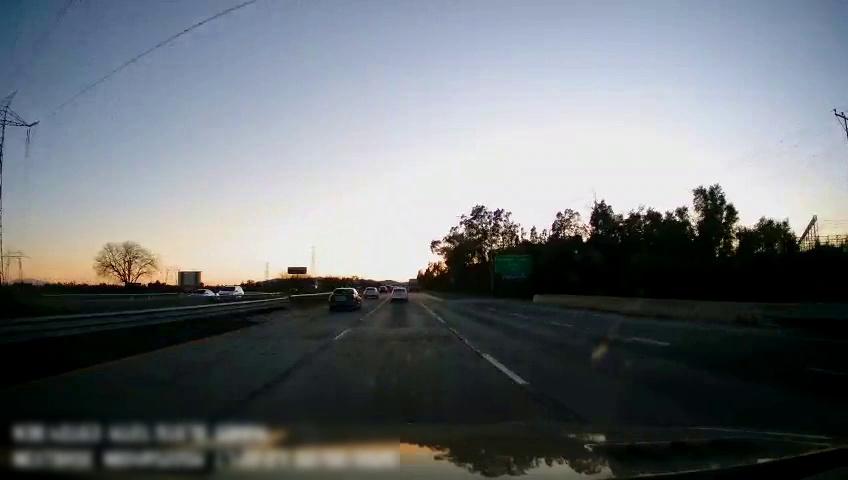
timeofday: Day
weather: Sunny
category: Drivable Space
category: Vehicles | Car
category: Vehicles | Car
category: Vehicles | Car
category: Vehicles | Car
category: Vehicles | Car
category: Vehicles | Truck
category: Lanes | Current Lane
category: Lanes | Current Lane
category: Lanes | Alternate Lane
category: Lanes | Alternate Lane
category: Traffic | Signs